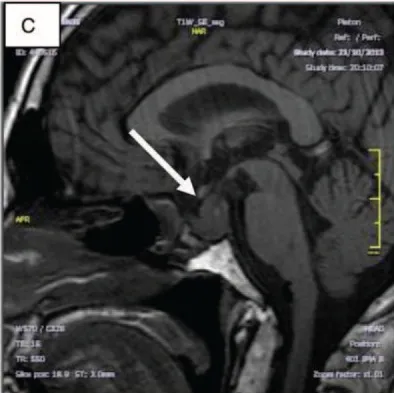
Pituitary MRI postoperatively before long acting octreotide treatment initiation.
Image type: radiology (mri)